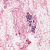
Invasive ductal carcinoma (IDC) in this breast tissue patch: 0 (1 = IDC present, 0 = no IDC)